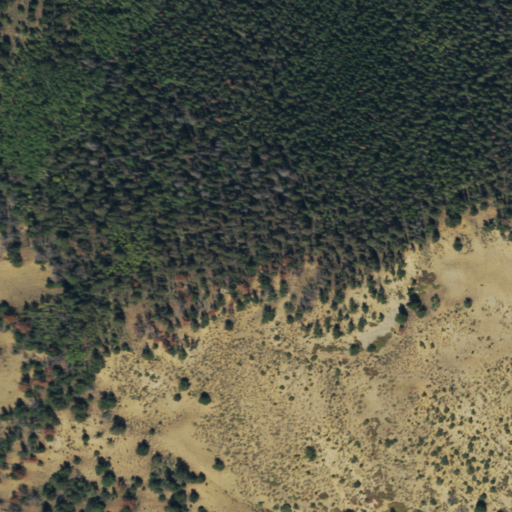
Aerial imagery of mountain in Colorado named Poncha Mountain containing evergreen forest, shrub, mixed forest, and deciduous forest